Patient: sex M, age 69
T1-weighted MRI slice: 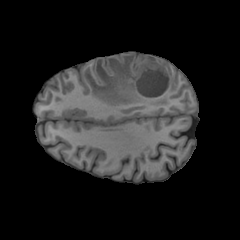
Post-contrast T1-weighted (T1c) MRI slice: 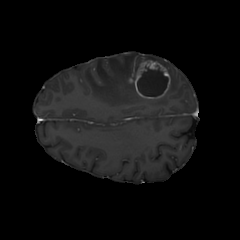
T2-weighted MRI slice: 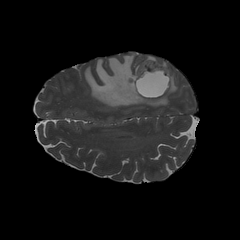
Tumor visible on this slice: yes
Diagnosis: Glioblastoma, IDH-wildtype
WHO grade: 4